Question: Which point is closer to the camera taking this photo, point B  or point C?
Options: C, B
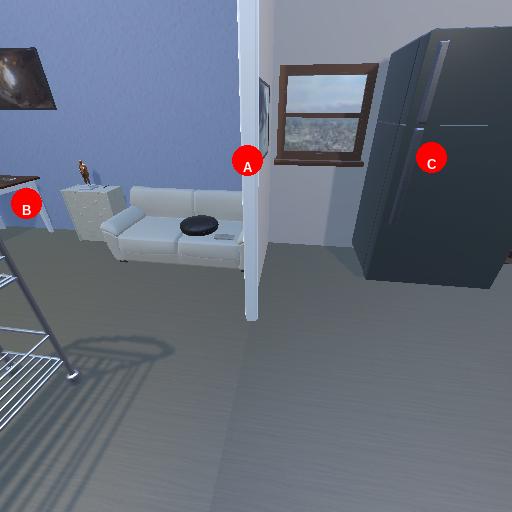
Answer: C